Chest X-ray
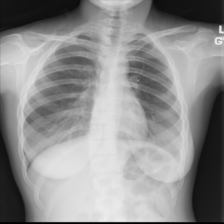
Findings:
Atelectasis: negative
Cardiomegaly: negative
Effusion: negative
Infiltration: negative
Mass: negative
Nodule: negative
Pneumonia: negative
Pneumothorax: negative
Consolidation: negative
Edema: negative
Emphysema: negative
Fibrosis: negative
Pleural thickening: negative
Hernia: negative